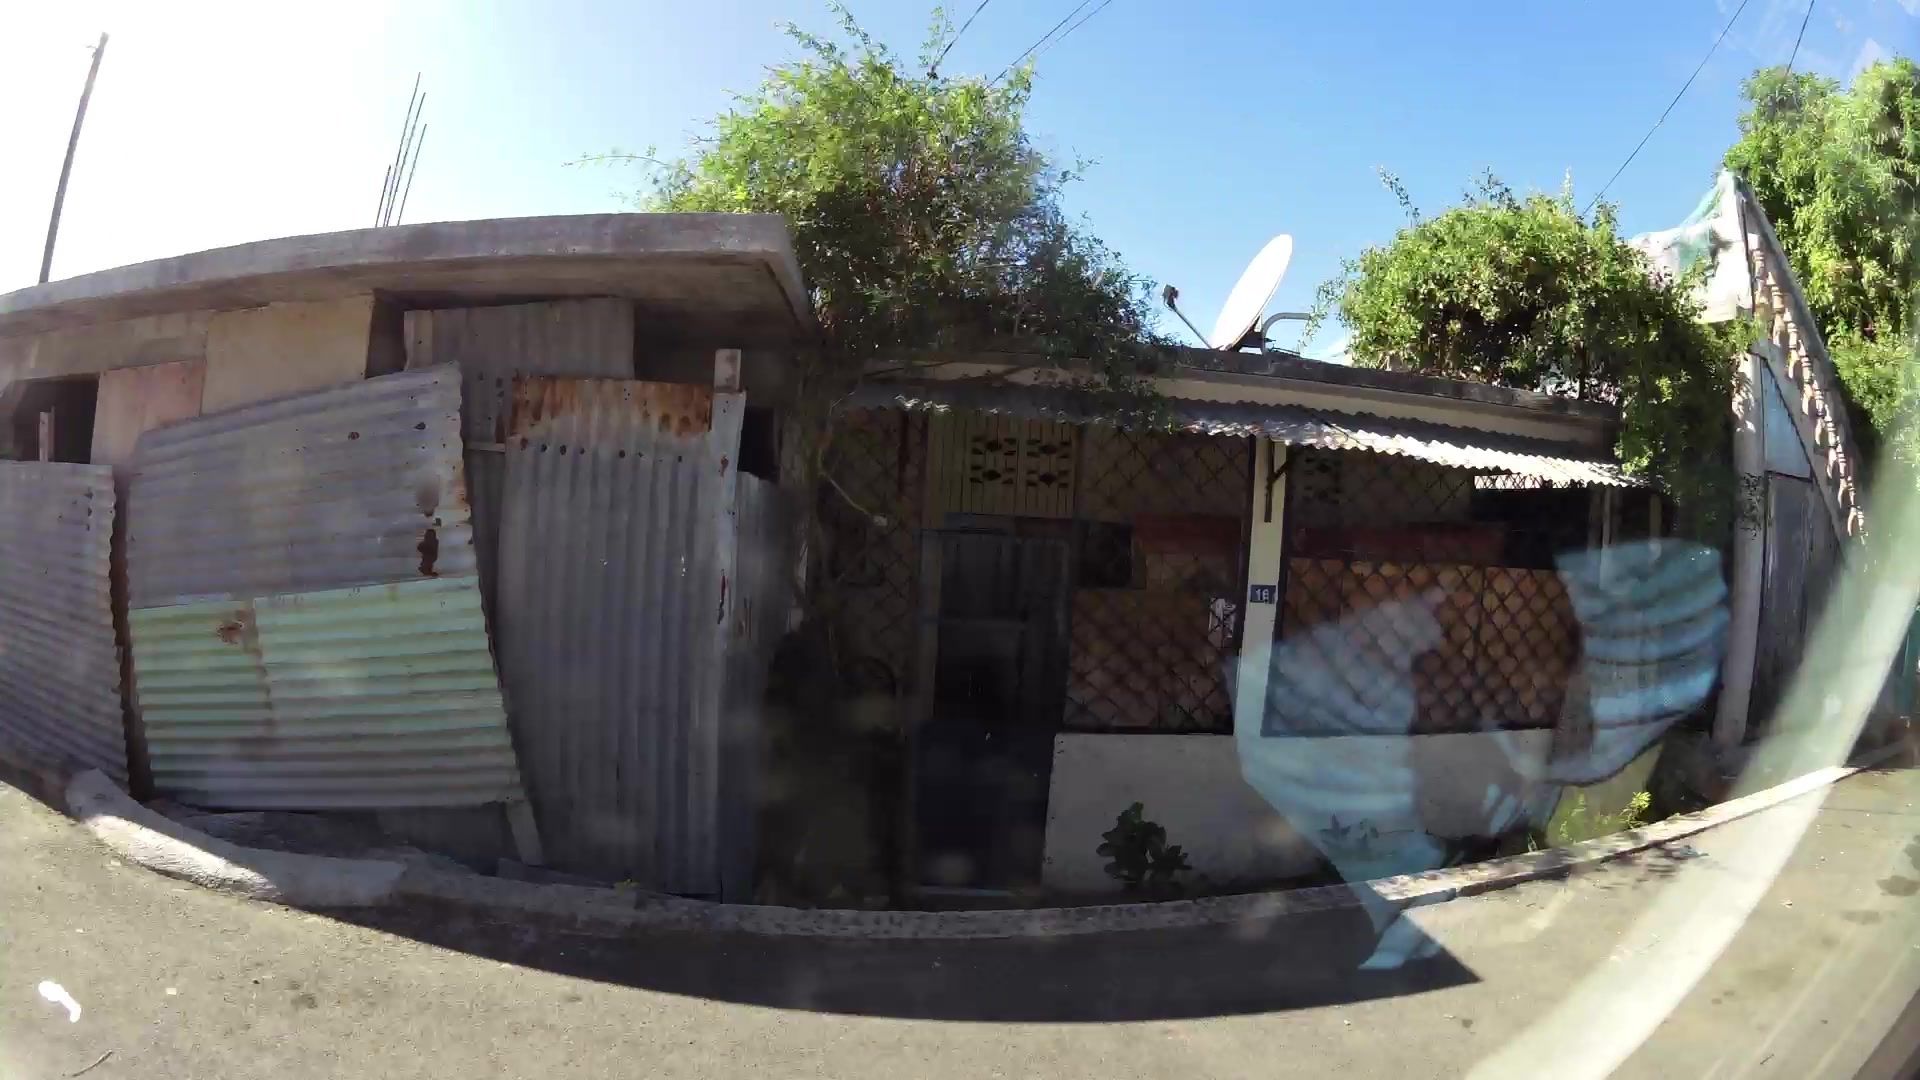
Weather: clear
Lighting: day
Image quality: good
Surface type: cycling surface
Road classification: residential
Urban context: dense urban cluster
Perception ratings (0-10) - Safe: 0.79, Lively: 7.09, Beautiful: 3.46, Boring: 6.66, Depressing: 8, Wealthy: 2.79